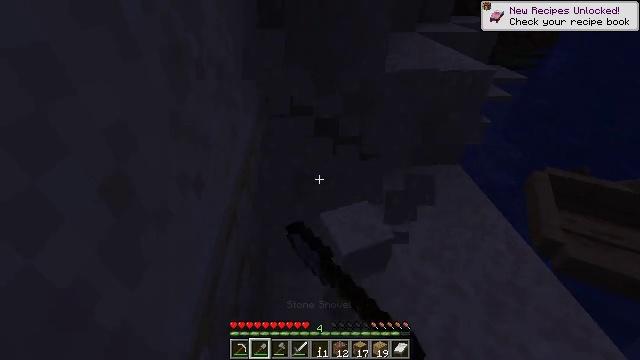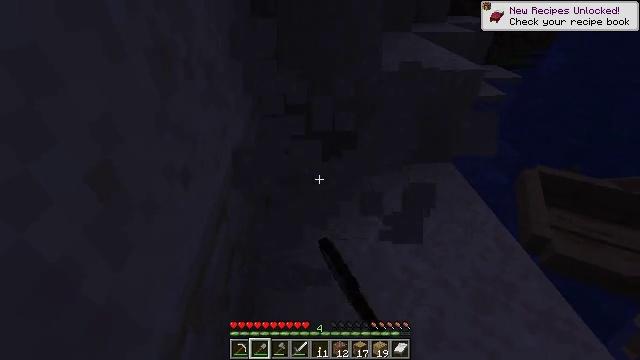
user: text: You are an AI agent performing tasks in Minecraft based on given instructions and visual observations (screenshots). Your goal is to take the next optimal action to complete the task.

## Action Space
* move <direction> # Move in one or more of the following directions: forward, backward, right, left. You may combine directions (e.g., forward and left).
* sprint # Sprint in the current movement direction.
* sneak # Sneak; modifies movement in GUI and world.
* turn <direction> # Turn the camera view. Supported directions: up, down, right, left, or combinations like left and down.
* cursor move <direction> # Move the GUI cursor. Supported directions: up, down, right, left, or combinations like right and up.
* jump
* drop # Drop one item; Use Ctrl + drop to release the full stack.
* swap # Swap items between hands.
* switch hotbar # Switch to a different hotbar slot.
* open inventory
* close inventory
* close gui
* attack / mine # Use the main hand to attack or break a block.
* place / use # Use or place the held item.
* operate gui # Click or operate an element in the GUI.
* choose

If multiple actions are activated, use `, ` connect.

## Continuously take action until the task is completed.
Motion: motion action
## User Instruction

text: Break the sand block.
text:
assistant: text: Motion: move back and move right, attack / mine
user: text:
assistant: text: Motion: attack / mine